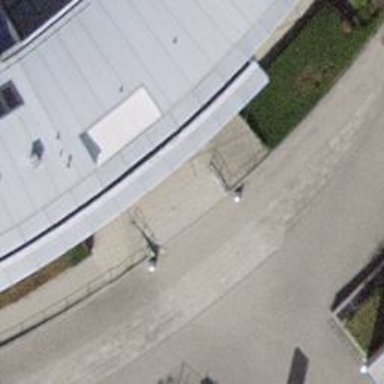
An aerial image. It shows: Steps with asphalt surface.